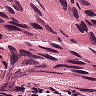
Metastatic tissue present: yes